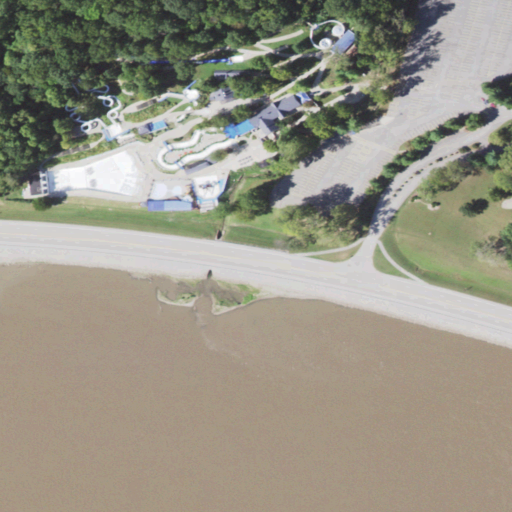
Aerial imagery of valley in Illinois named Rice Hollow containing open water, medium intensity development, high intensity development, low intensity development, deciduous forest, pasture, mixed forest, open development, and barren land